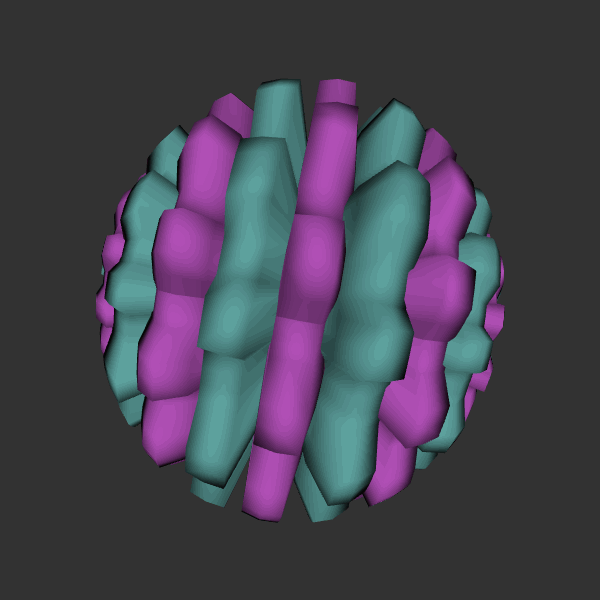
Background: dark